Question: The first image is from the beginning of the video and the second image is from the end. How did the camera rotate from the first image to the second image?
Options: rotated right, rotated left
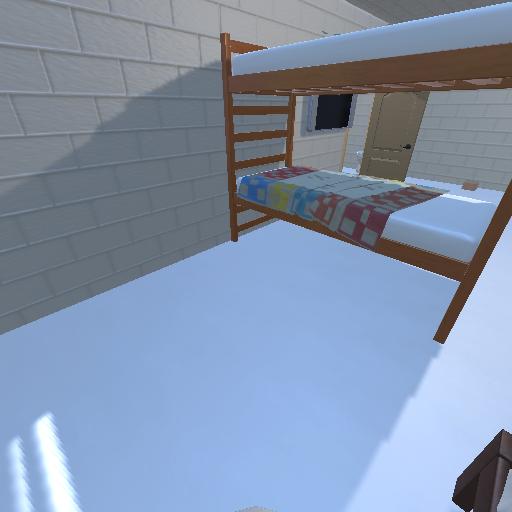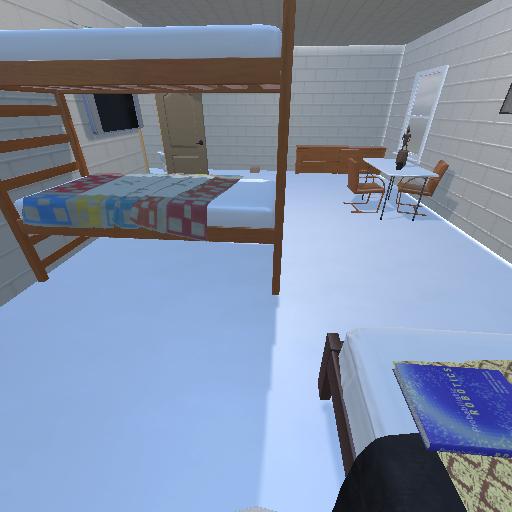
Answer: rotated right